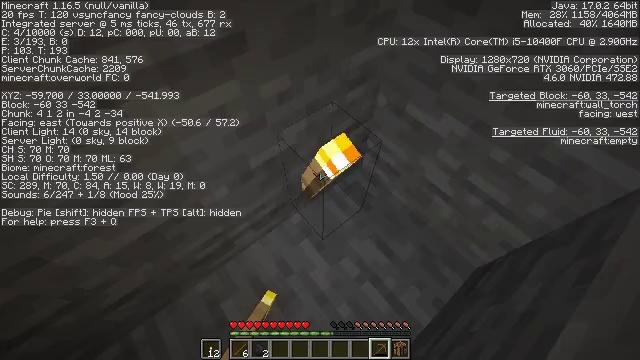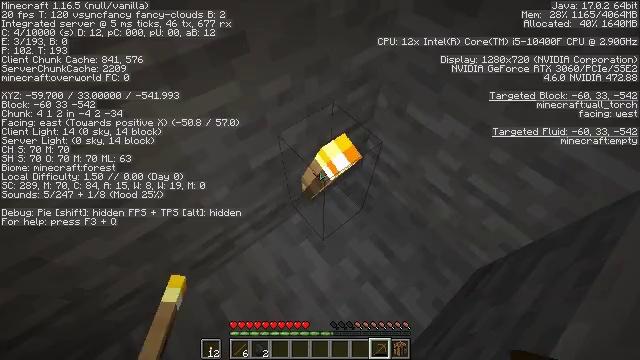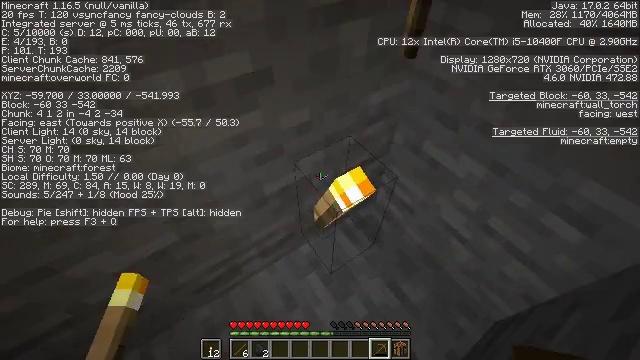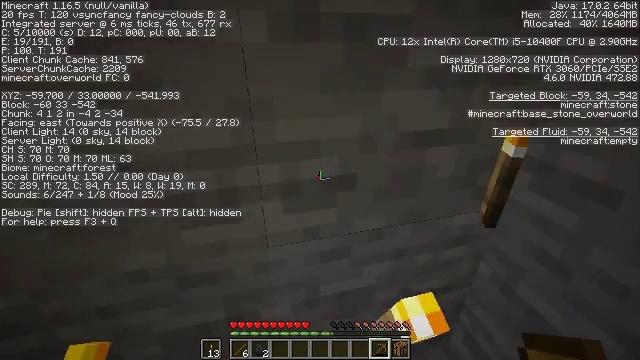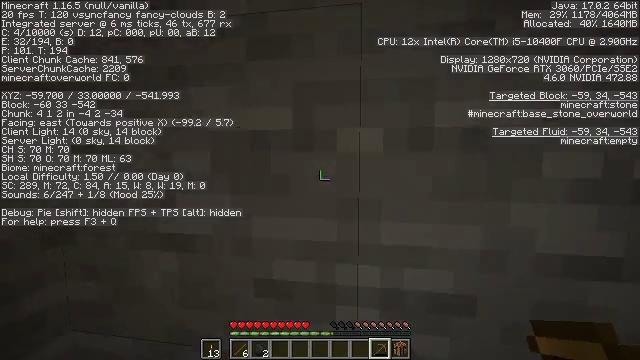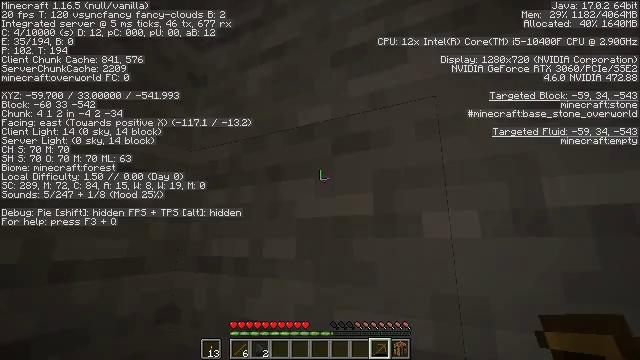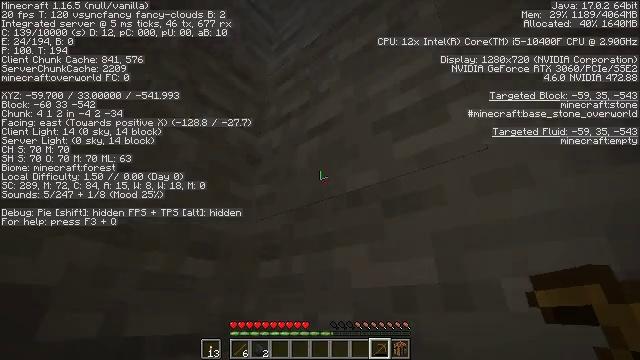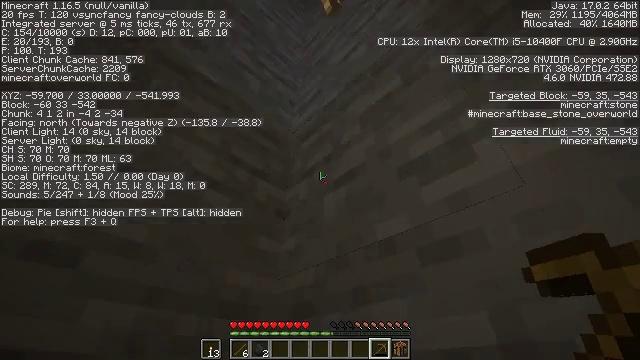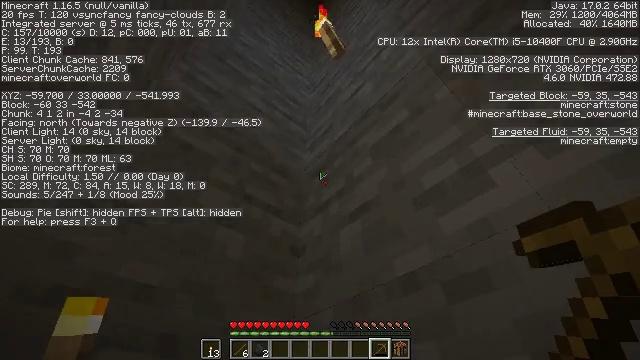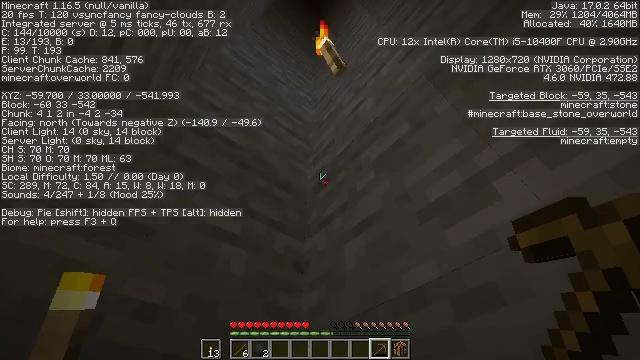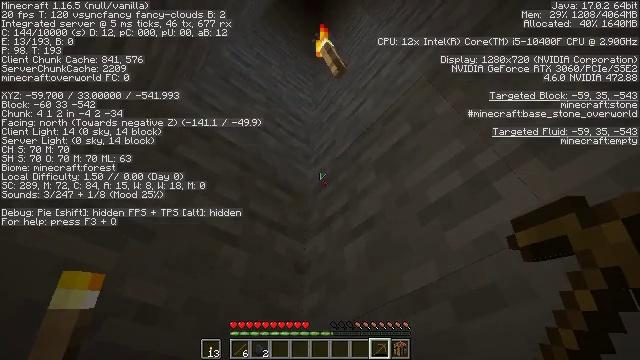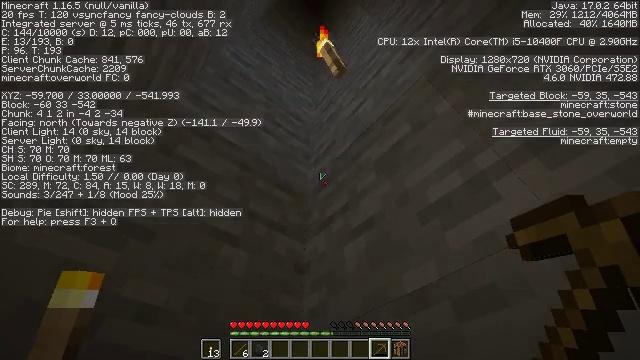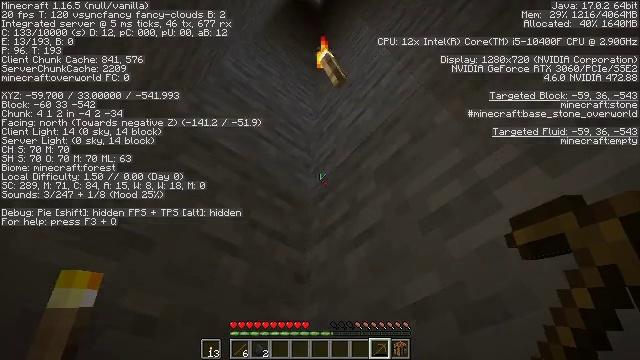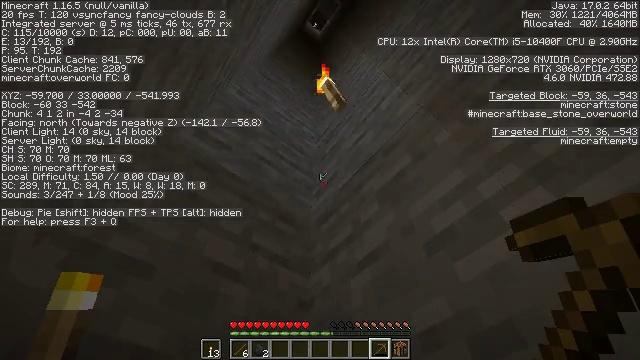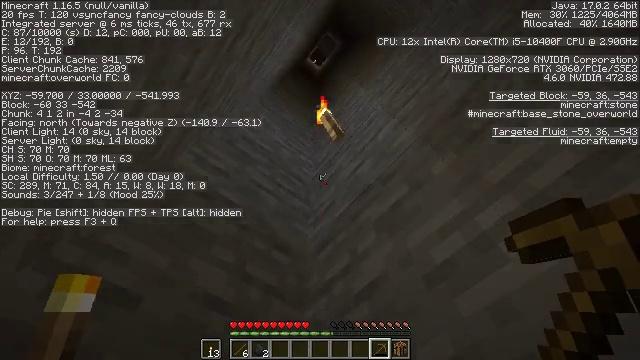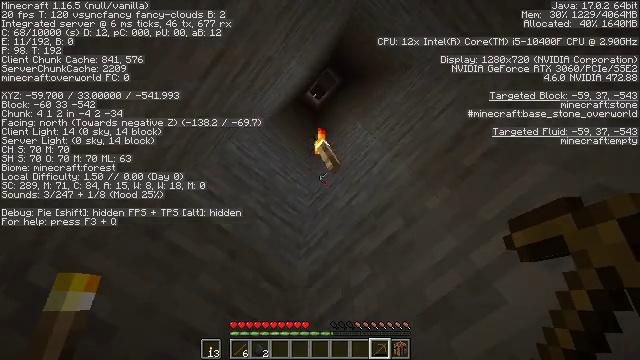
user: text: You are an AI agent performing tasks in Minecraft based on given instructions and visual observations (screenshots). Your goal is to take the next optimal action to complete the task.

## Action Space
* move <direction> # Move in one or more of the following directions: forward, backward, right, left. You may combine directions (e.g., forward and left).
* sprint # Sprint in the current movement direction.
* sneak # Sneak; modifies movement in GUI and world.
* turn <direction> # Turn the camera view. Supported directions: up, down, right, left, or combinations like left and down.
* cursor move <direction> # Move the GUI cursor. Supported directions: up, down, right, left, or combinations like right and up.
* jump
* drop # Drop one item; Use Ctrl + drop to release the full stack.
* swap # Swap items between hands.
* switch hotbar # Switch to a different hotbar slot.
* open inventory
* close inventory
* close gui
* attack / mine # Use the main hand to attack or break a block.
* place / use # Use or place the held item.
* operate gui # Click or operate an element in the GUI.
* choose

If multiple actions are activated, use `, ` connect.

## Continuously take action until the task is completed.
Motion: motion action
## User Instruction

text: Left click to collect the wall torch.
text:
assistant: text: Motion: no_op
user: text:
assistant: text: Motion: turn left and up
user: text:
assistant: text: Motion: turn left and up
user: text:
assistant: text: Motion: turn left and up
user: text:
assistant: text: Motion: turn left and up
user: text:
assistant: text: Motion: turn left and up
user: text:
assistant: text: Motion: turn left and up
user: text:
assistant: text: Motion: turn left and up
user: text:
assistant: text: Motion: turn left and up
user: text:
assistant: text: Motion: no_op
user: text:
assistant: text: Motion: no_op
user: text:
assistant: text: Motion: turn up
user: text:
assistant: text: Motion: turn up
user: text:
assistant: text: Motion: turn right and up
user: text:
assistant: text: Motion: turn right and up
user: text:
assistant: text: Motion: turn right and up
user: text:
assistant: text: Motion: turn right and up
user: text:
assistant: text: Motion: turn right and up
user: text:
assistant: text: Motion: turn up, attack / mine
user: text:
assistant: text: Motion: attack / mine
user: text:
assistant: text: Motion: attack / mine
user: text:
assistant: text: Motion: attack / mine
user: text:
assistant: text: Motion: no_op
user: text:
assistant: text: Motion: no_op